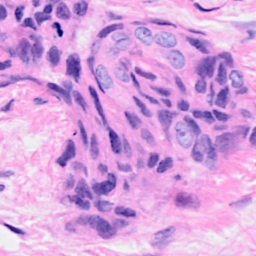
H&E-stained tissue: Breast